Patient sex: F
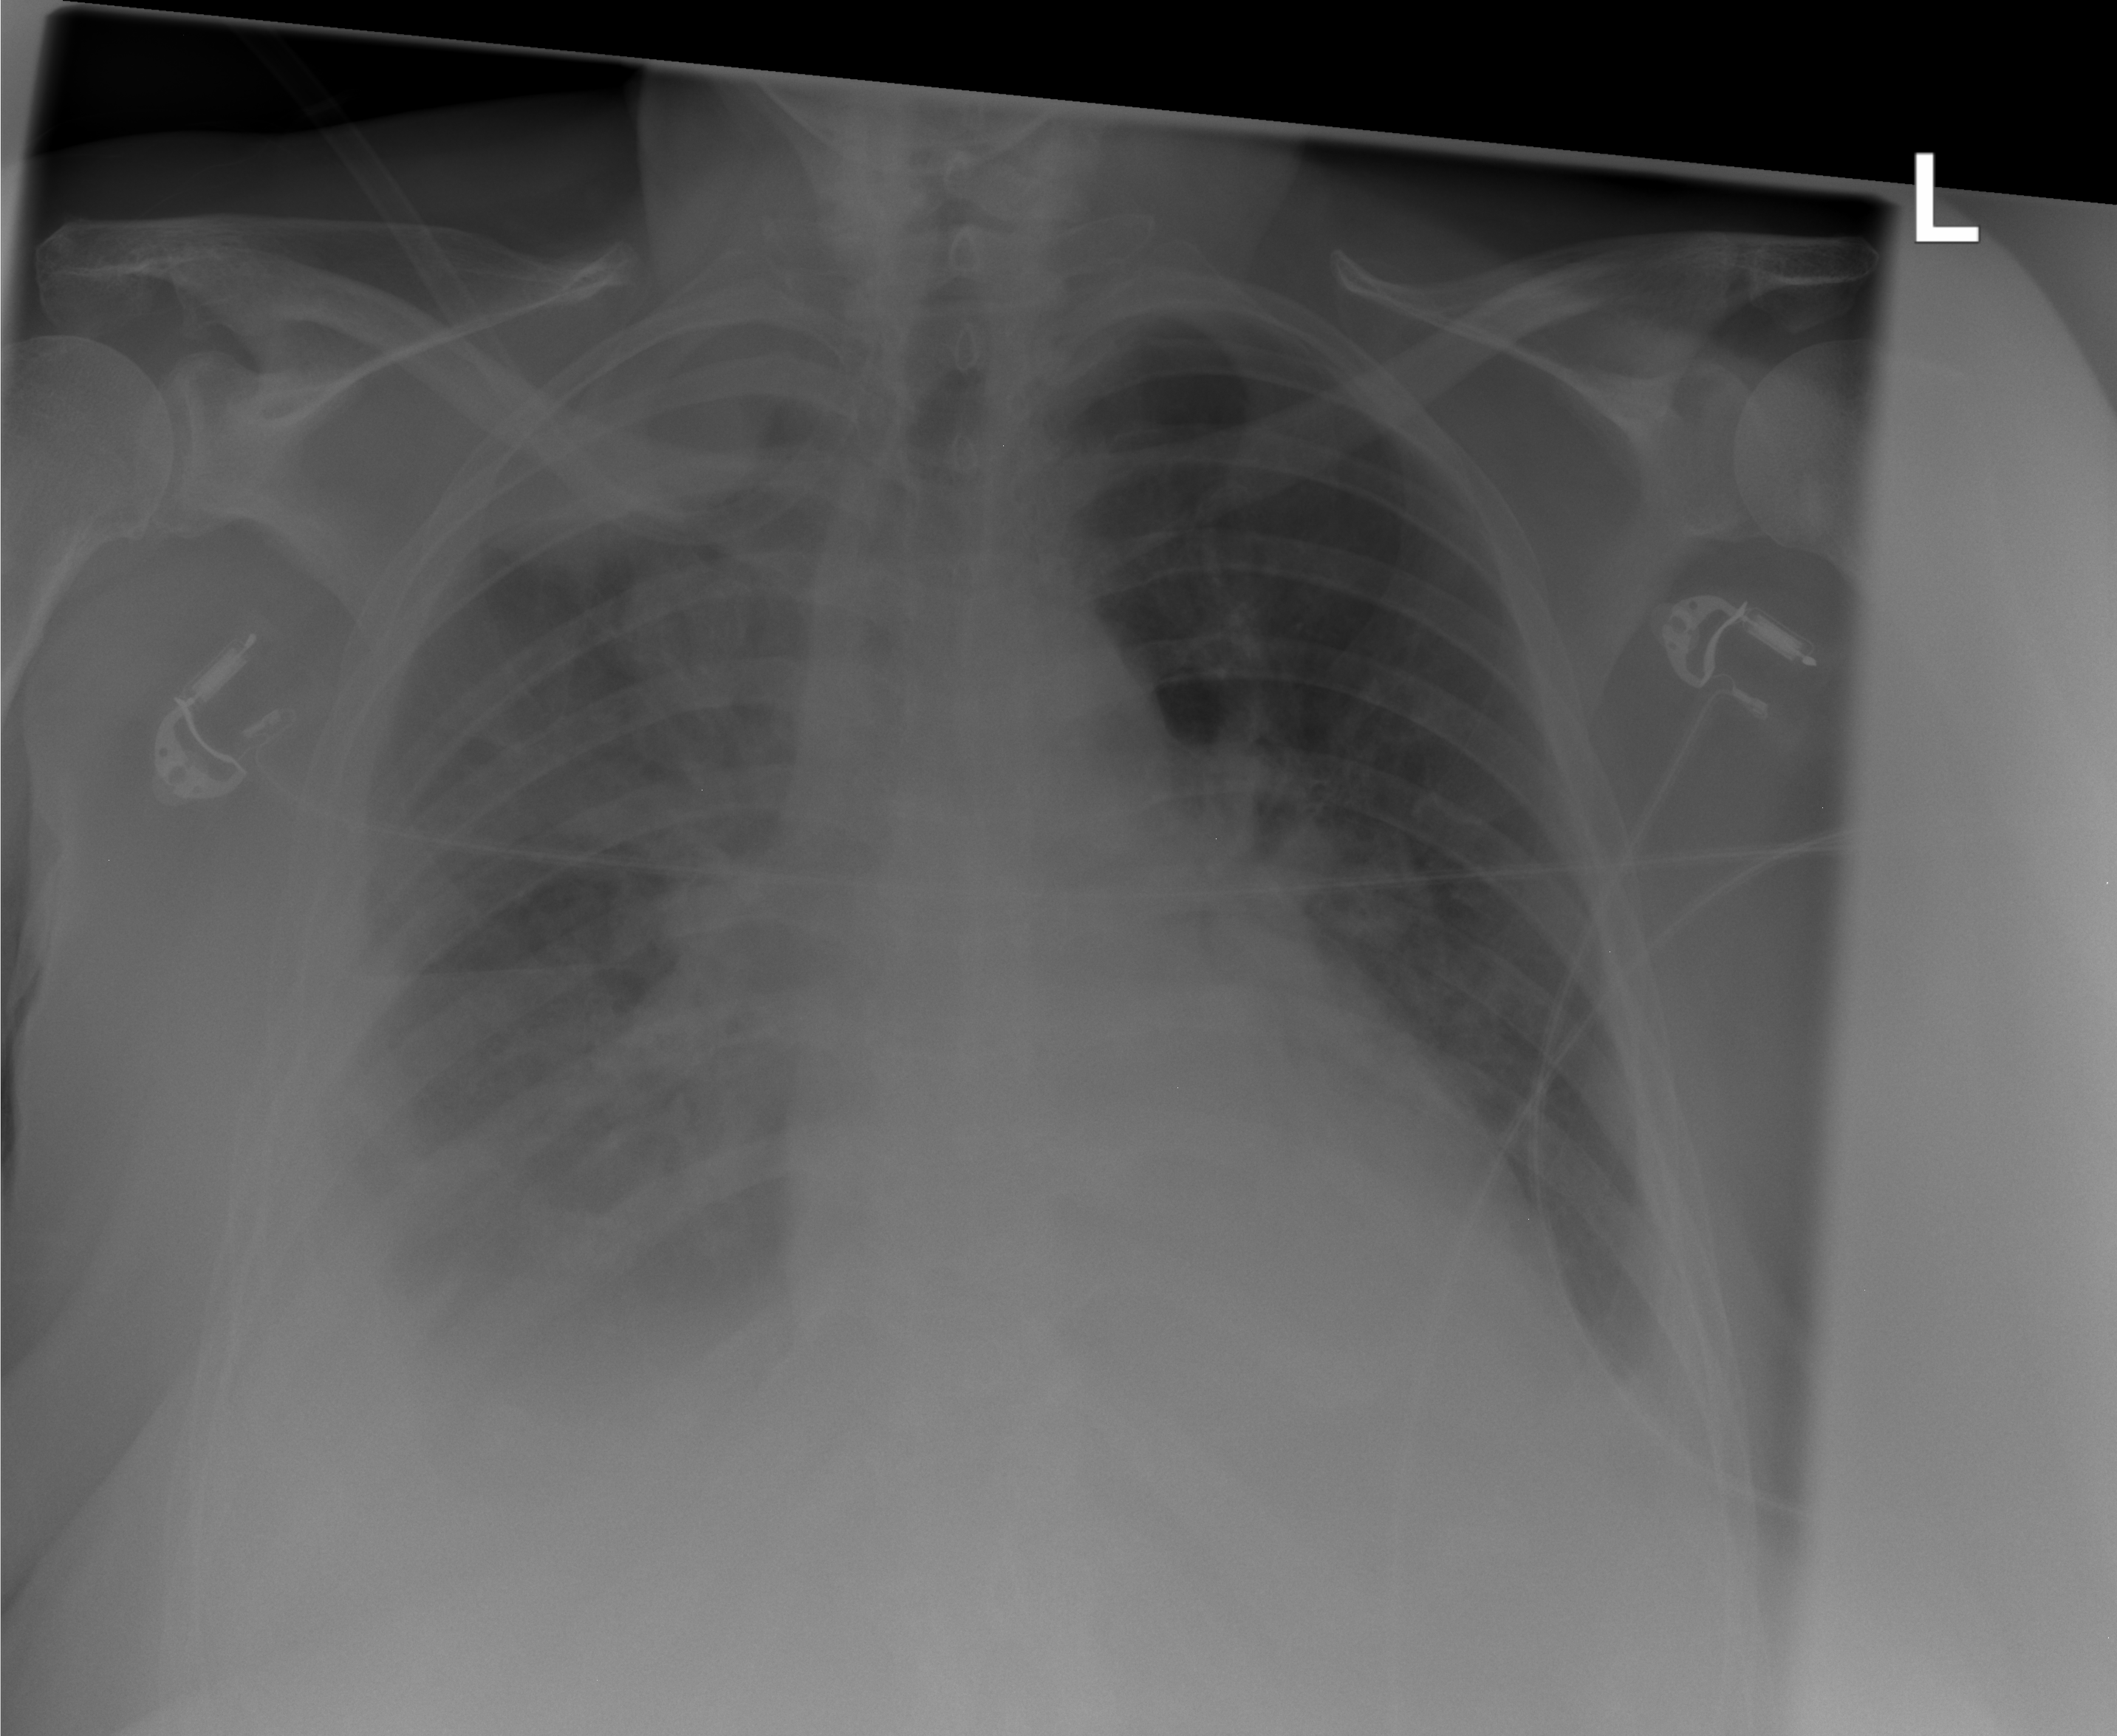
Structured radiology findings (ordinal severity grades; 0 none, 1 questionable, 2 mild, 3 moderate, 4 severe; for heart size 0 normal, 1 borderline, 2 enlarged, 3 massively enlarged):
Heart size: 0
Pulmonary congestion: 0
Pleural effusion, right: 3
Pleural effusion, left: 2
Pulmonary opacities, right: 2
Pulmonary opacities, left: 0
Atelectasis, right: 0
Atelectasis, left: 0